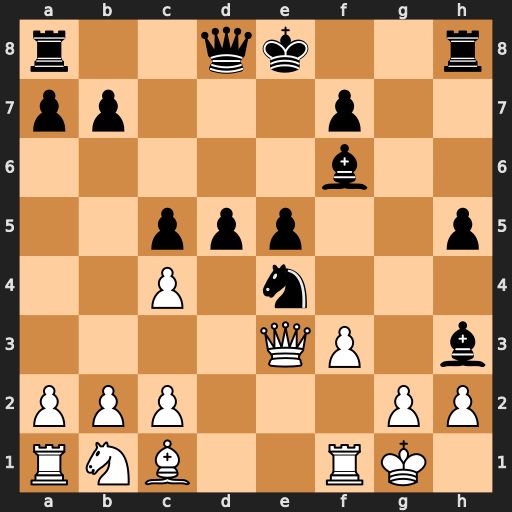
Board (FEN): r2qk2r/pp3p2/5b2/2ppp2p/2P1n3/4QP1b/PPP3PP/RNB2RK1
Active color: w
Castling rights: kq
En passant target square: -
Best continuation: fxe4 Bxg2 Kxg2